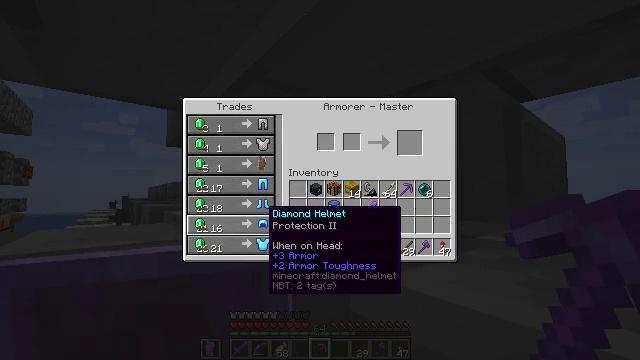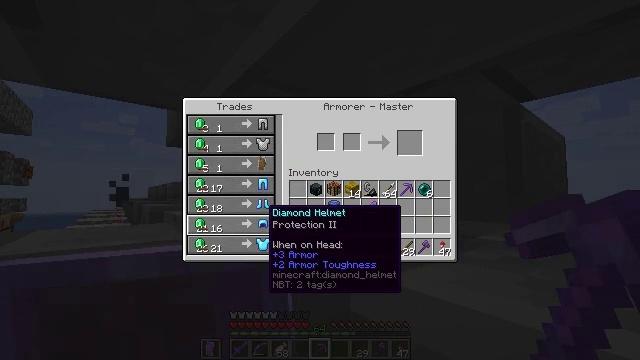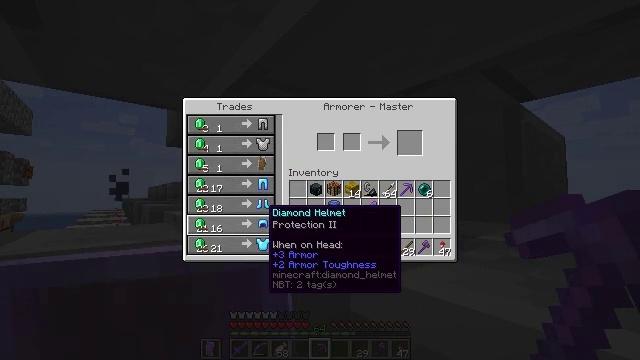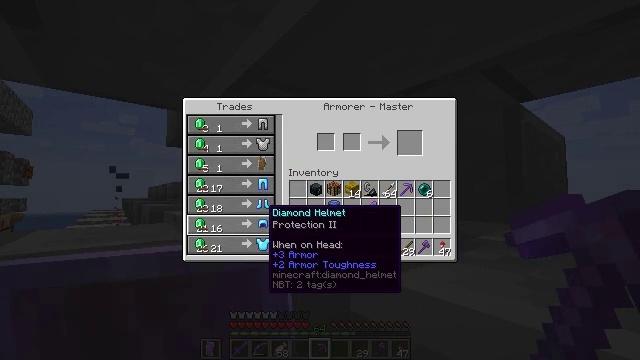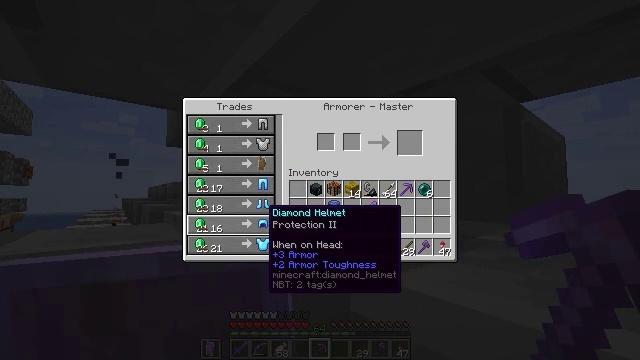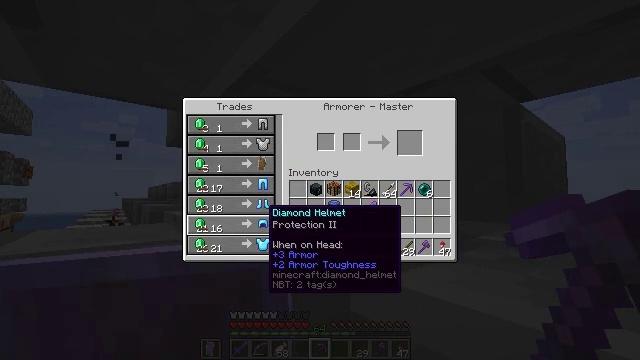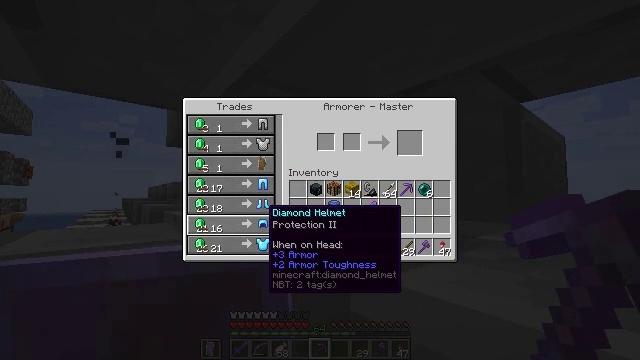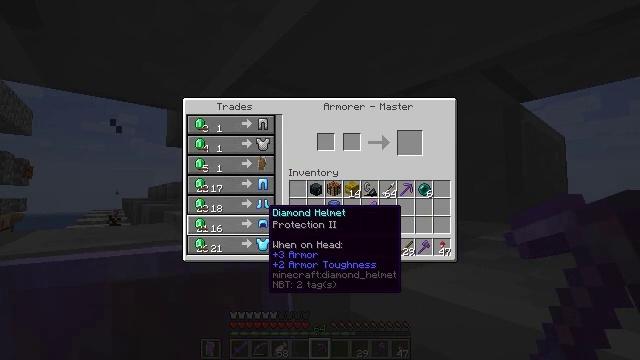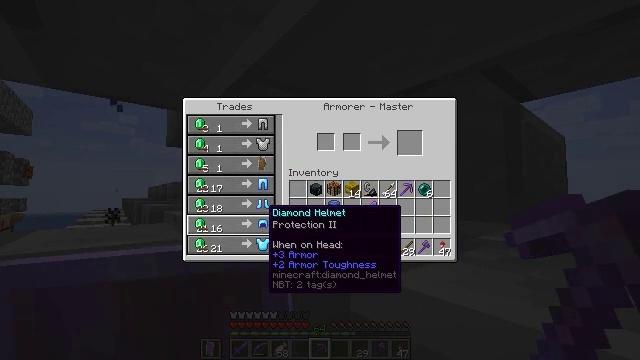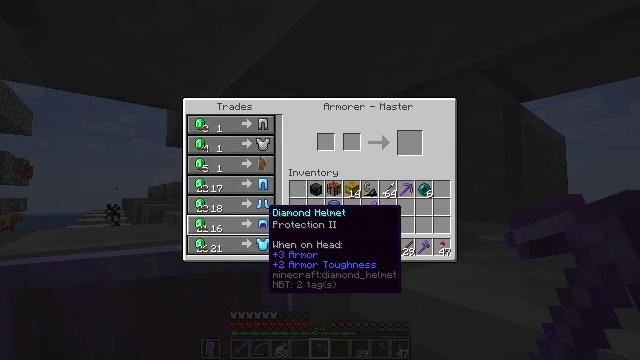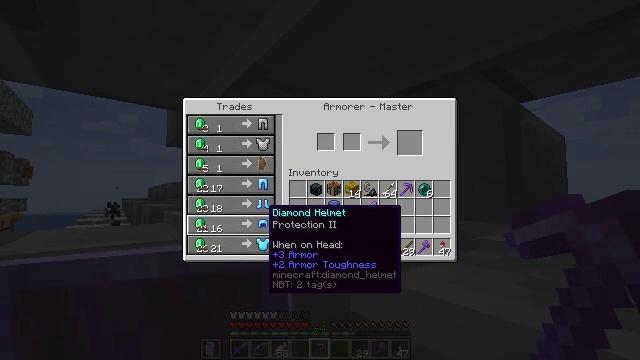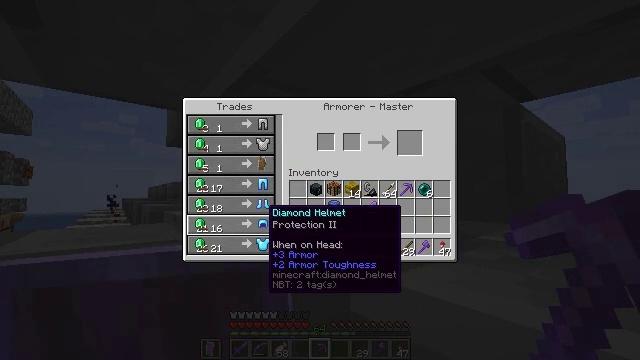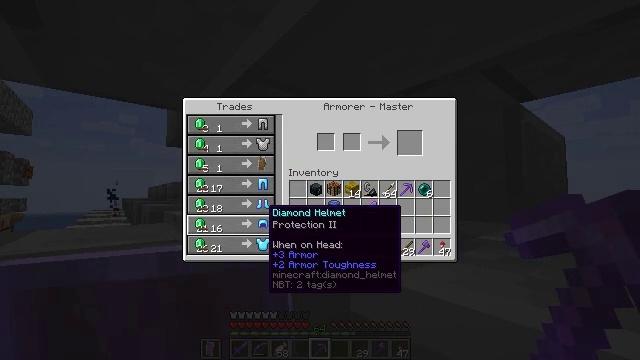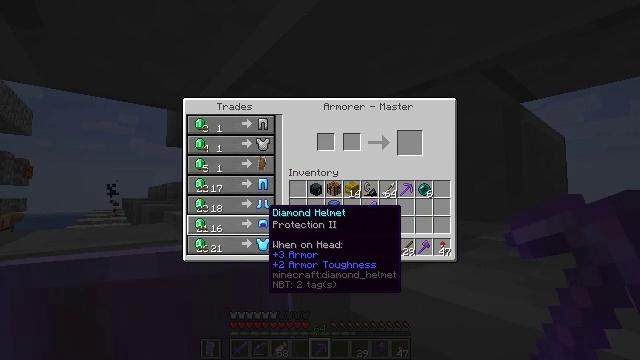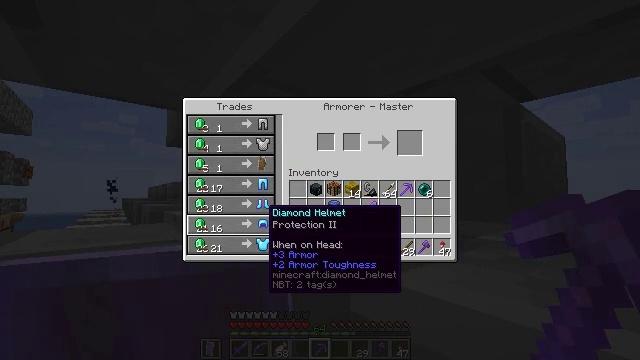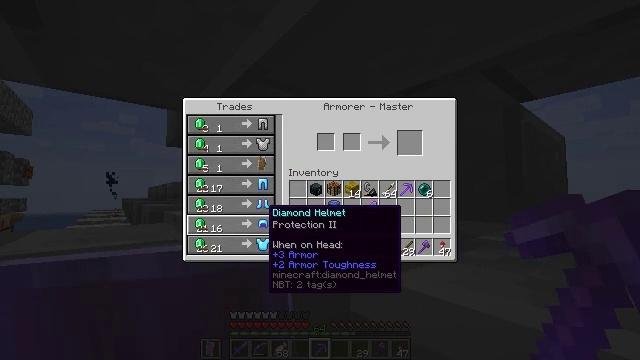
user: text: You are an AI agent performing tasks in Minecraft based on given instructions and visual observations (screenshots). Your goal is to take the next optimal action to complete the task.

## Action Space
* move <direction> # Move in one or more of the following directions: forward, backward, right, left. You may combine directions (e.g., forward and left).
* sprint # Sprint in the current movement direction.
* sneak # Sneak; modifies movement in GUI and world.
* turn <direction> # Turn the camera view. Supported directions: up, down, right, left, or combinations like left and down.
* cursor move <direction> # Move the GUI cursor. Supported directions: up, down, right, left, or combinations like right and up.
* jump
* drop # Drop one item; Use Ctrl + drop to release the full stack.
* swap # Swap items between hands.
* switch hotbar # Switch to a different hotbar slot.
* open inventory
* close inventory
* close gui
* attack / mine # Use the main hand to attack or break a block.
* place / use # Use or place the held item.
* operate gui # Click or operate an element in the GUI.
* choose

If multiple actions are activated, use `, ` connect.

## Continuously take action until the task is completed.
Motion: motion action
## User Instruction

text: Left click on the blast furnace to break it.
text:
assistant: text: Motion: no_op
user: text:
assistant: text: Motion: no_op
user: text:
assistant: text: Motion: no_op
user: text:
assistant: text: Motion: no_op
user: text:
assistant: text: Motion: no_op
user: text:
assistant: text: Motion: no_op
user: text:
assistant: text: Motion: no_op
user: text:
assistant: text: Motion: no_op
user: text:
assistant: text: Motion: no_op
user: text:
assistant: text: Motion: no_op
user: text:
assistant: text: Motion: no_op
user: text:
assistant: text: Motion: no_op
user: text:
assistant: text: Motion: no_op
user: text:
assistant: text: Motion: no_op
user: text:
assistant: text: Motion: no_op
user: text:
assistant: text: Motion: no_op
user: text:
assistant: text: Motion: no_op
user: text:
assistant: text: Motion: no_op
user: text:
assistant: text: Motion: no_op
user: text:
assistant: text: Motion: no_op
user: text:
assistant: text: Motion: no_op
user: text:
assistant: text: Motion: no_op
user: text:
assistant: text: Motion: no_op
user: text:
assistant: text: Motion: no_op
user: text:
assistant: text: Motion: no_op
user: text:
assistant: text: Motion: no_op
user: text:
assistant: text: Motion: no_op
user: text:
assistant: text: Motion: no_op
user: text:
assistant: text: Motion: no_op
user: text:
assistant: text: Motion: no_op